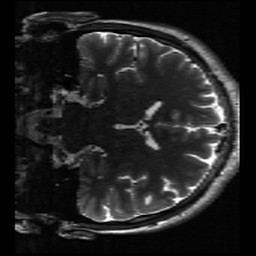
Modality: inplaneT2
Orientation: coronal